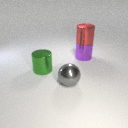
large green metal cylinder to the left of large gray metal sphere